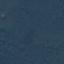
Land use / land cover: Forest